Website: walmart
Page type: receipt
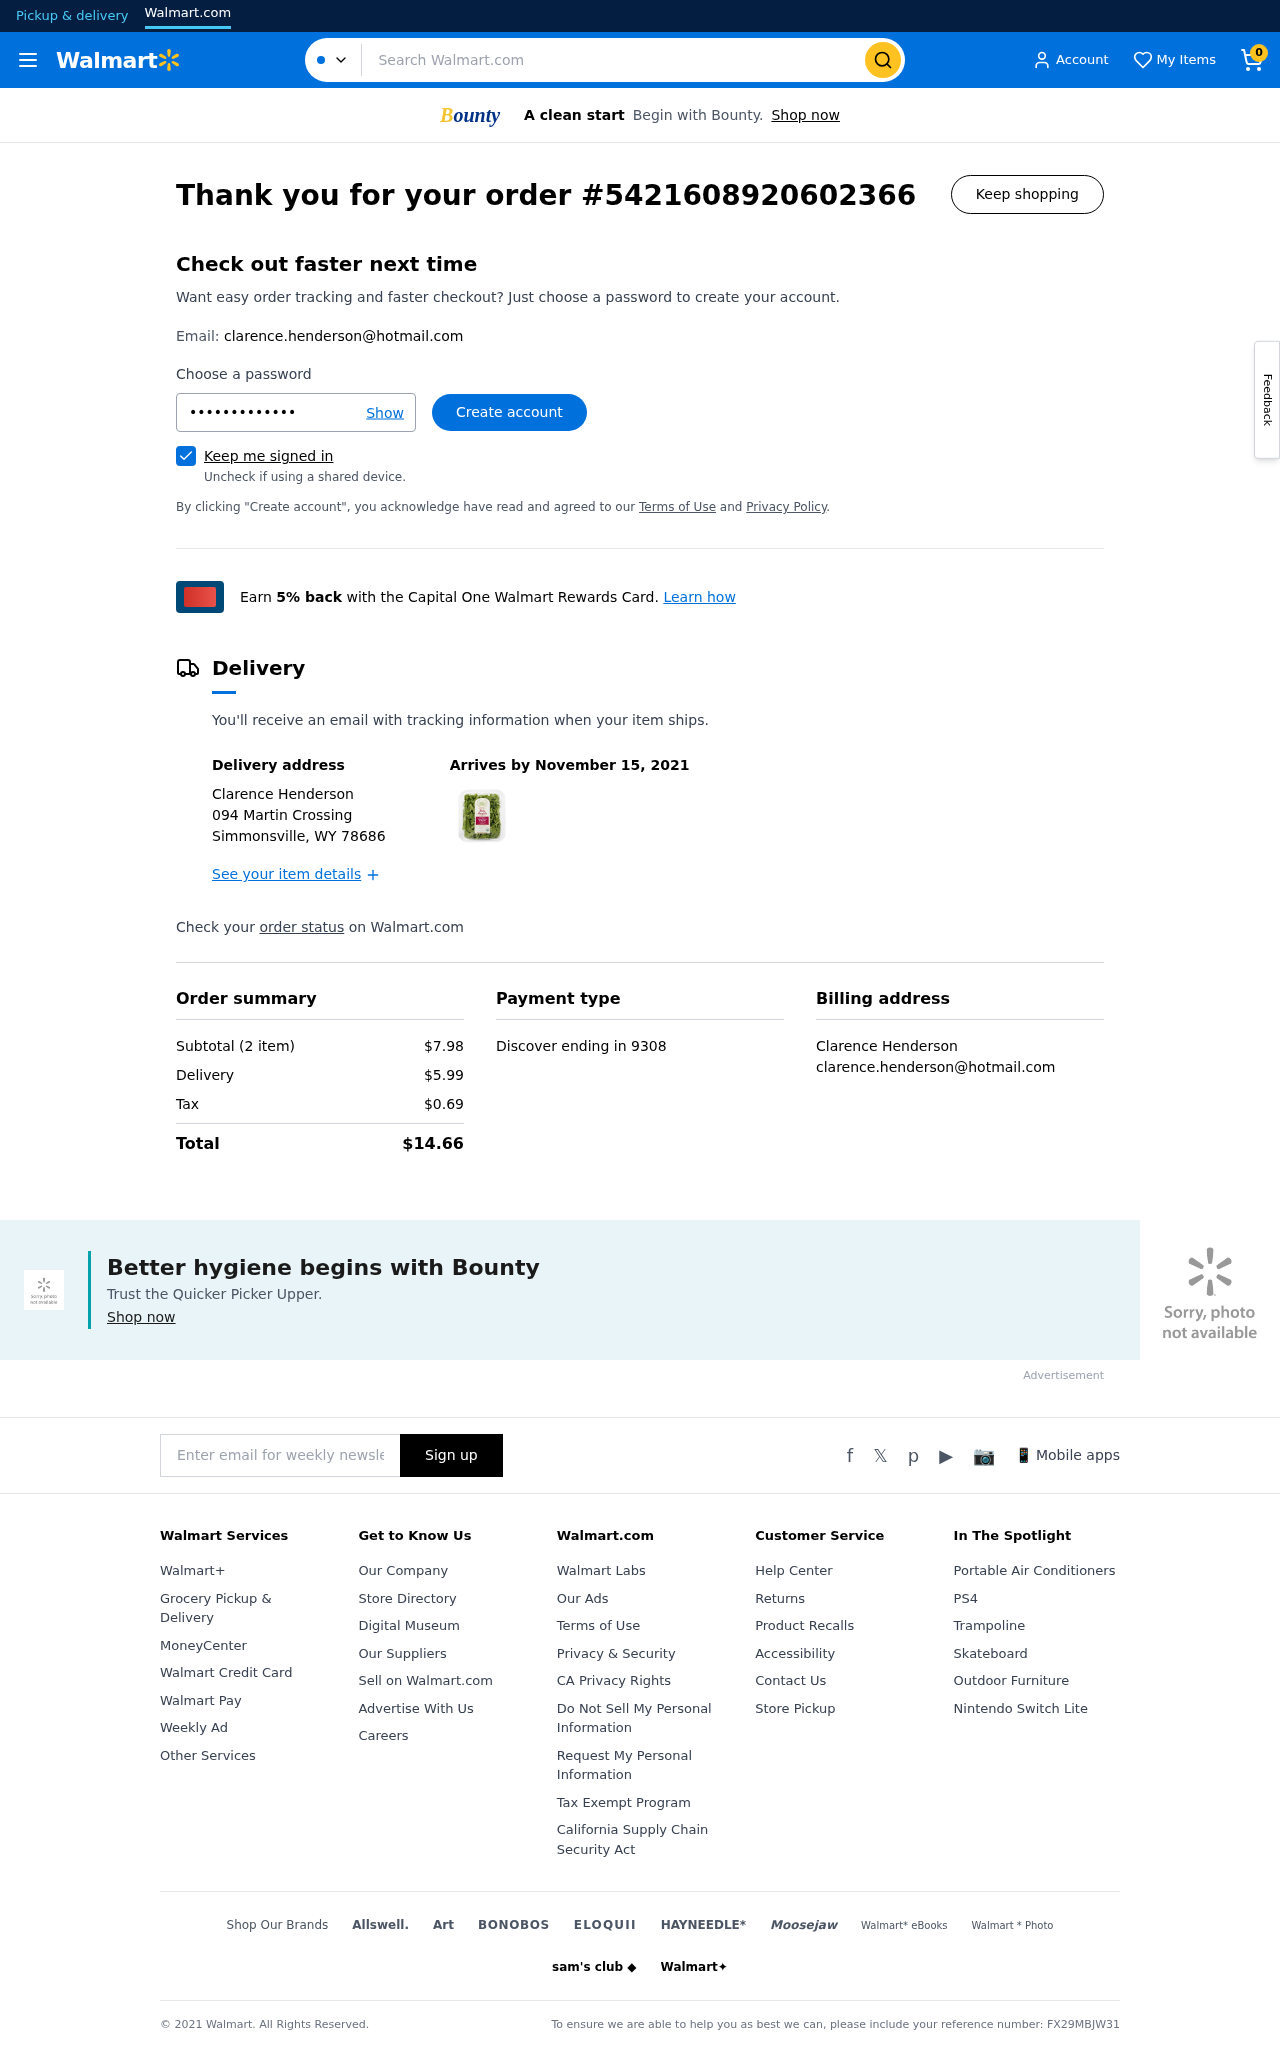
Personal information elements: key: PII_CARD_LAST4
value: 9308
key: PII_CARD_TYPE
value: Discover
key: PII_CITY_STATE_ZIP
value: Simmonsville, WY 78686
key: PII_EMAIL
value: clarence.henderson@hotmail.com
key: PII_EMAIL2
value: clarence.henderson@hotmail.com
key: PII_FULLNAME
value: Clarence Henderson
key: PII_FULLNAME2
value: Clarence Henderson
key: PII_STREET
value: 094 Martin Crossing
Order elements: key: ORDER_NUM_ITEMS
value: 0
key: ORDER_ID
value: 5421608920602366
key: ORDER_DELIVERY_DATE
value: November 15, 2021
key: ORDER_NUM_ITEMS
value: Subtotal (2 item)
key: ORDER_SUBTOTAL
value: $7.98
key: ORDER_SHIPPING_COST
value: $5.99
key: ORDER_TAX
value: $0.69
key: ORDER_TOTAL
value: $14.66
Search elements: key: HEADER_SEARCH
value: Search Walmart.com